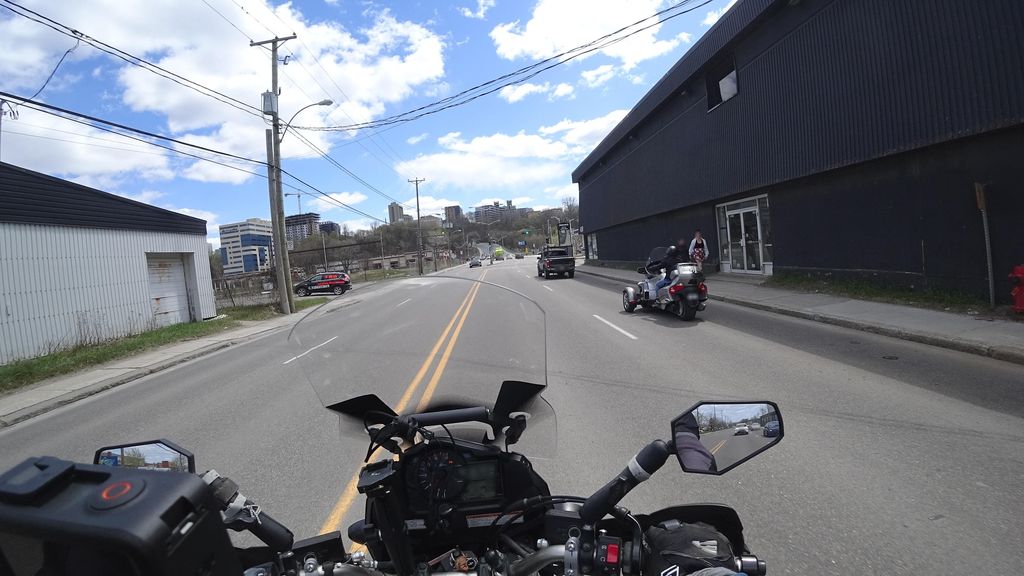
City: quebec_city